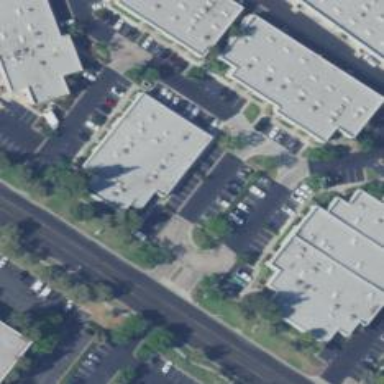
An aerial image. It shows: Commercial building.